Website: home-depot
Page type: account-selection
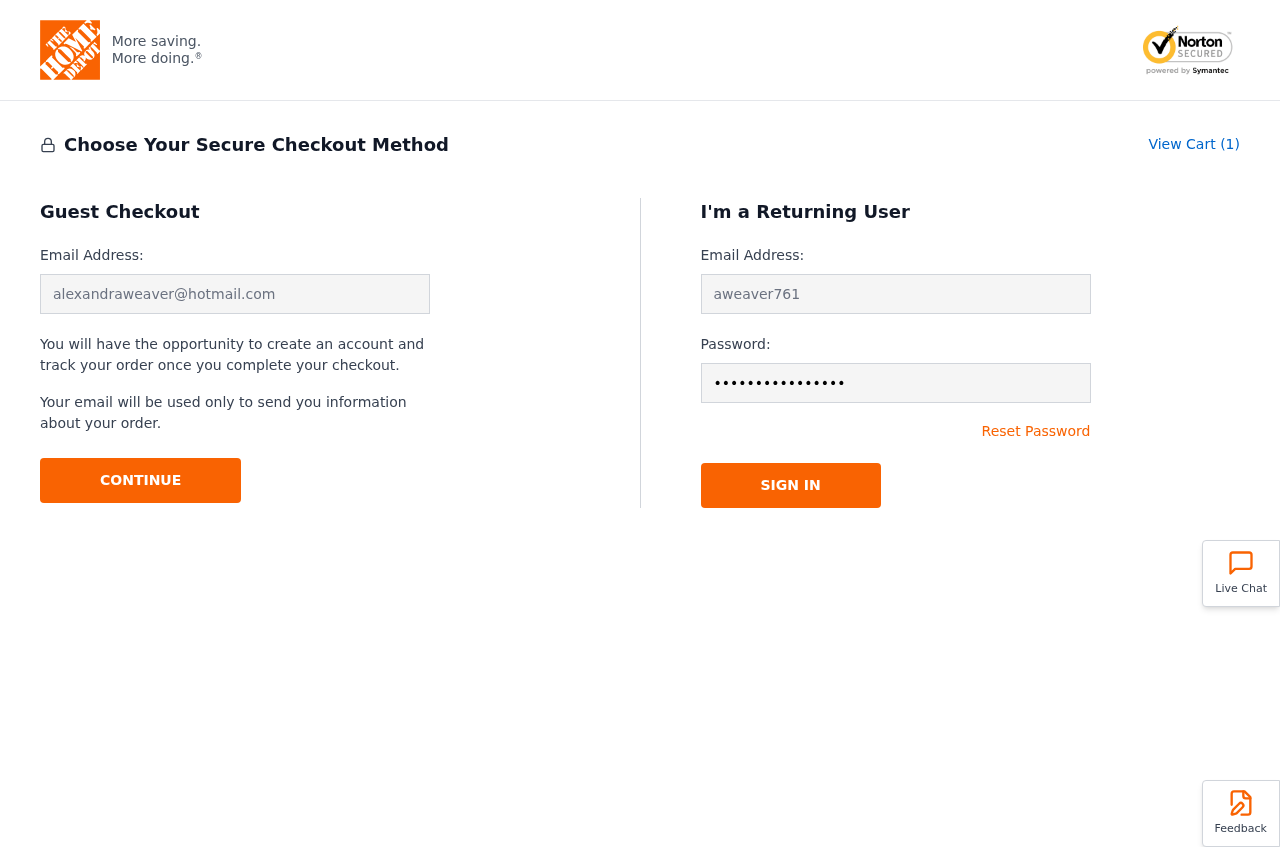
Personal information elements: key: PII_EMAIL
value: alexandraweaver@hotmail.com
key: PII_LOGIN_USERNAME
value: aweaver761
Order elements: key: ORDER_NUM_ITEMS
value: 1